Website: apple
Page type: payment
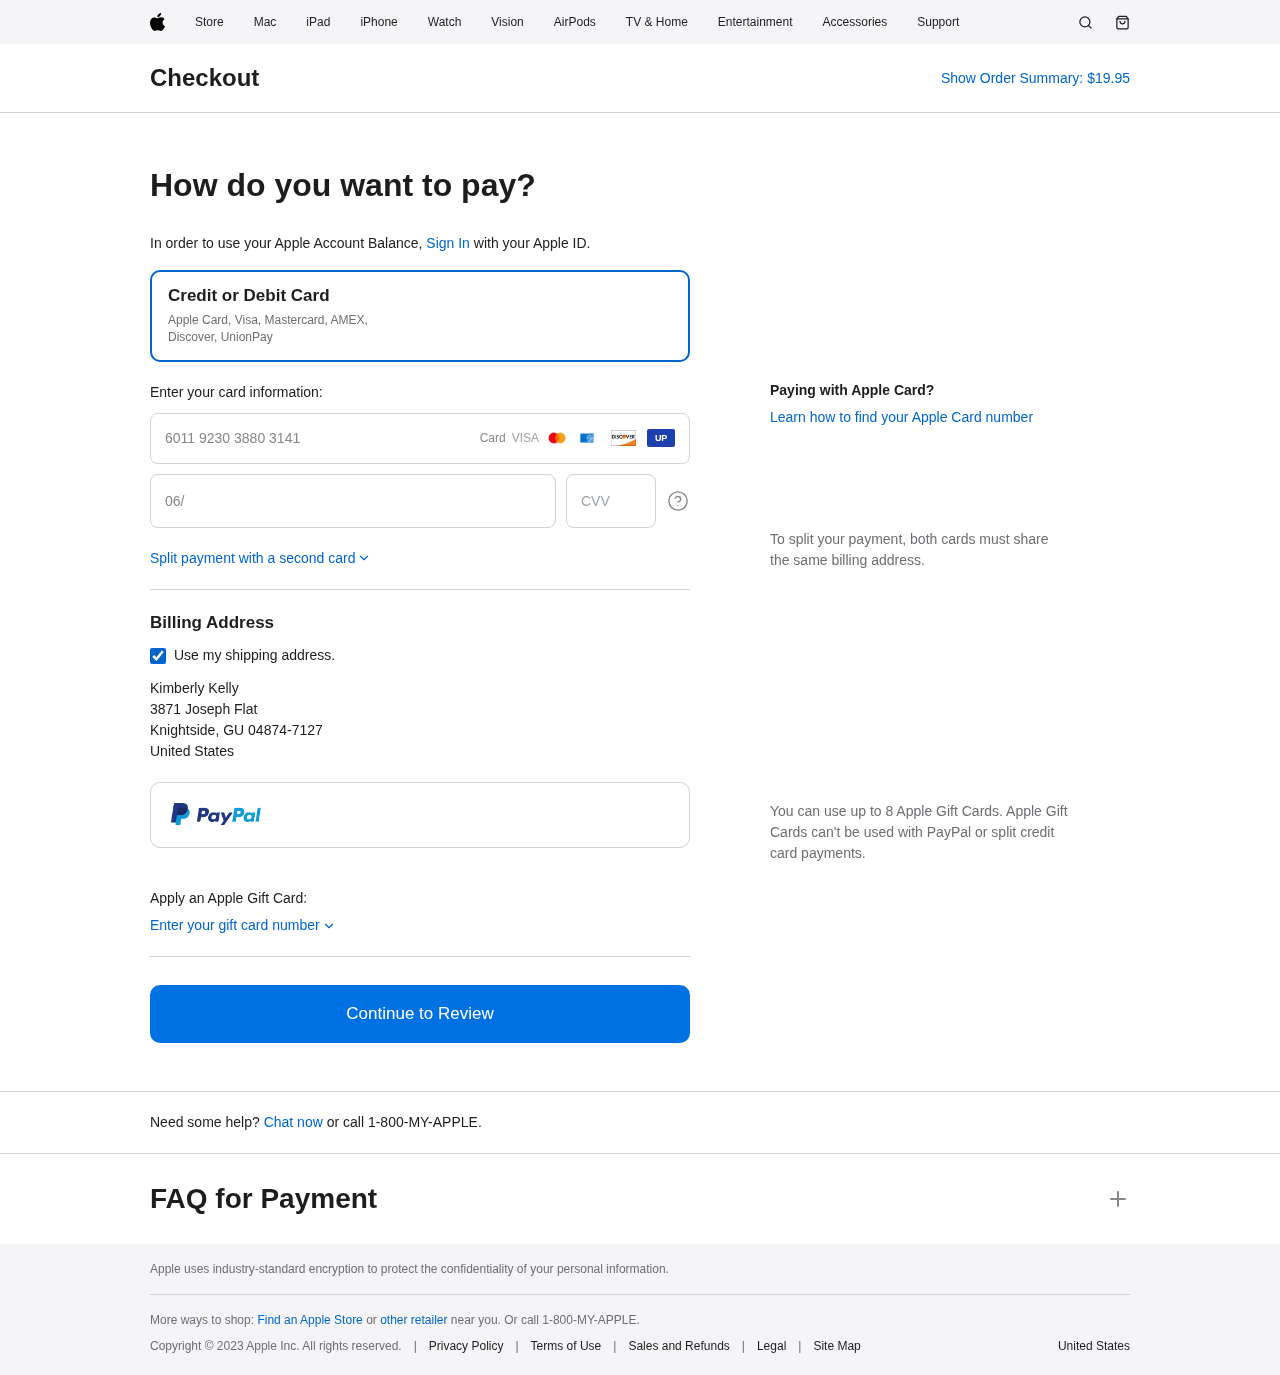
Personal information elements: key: PII_CARD_CVV
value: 893
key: PII_CARD_EXPIRY
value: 06/30
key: PII_CARD_NUMBER
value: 6011 9230 3880 3141
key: PII_COUNTRY
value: United States
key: PII_FULLNAME
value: Kimberly Kelly
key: PII_STREET
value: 3871 Joseph Flat
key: PII_CITY_STATE_ZIP
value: Knightside, GU 04874-7127
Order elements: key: ORDER_TOTAL
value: $19.95